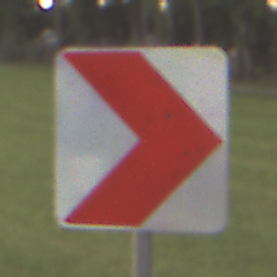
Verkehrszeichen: RichtungstafelnInKurvenKleinLinks
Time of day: SunriseSunset
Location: Outdoor (Nature)
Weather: Clear
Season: NotSpecified
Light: Natural